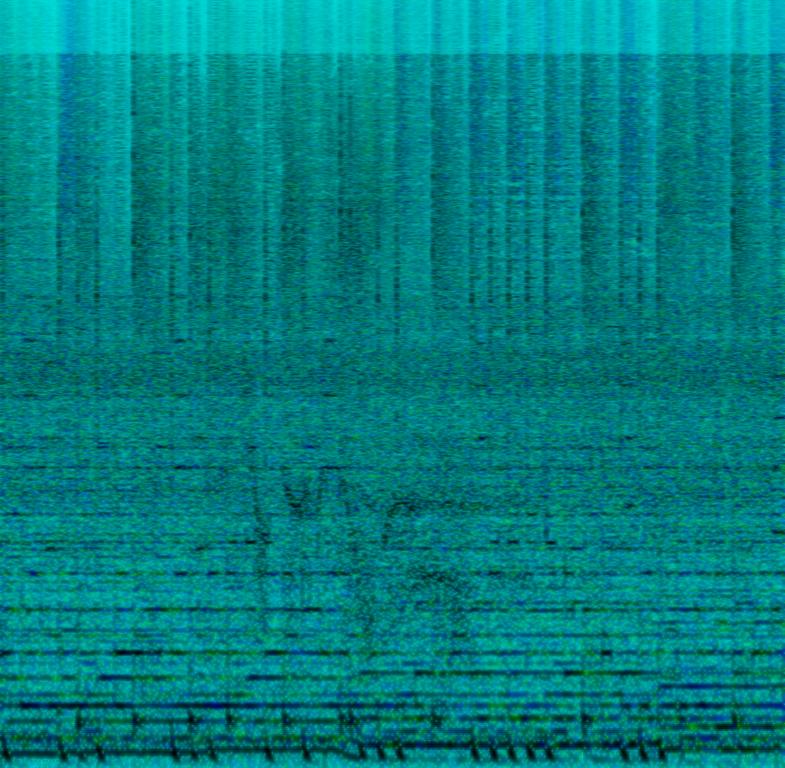
The Epic Rock song features a punchy snare, punchy hollow kick hits, wide electric guitar chords, simple bass guitar, energetic cymbals, arpeggiated filtered melody, arpeggiated violin and arpeggiated synth melody over which there is a whispering male vocal at one point. It sounds like something you would hear at the end of an action movie, while credits are rolling.